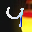
Label: 4